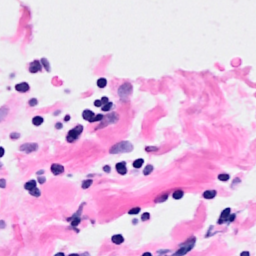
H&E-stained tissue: Breast